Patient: sex F, age 68
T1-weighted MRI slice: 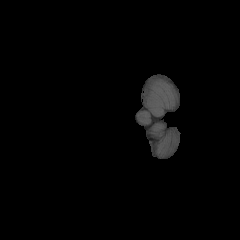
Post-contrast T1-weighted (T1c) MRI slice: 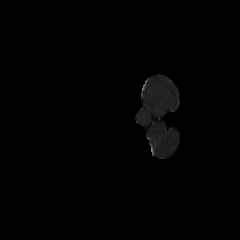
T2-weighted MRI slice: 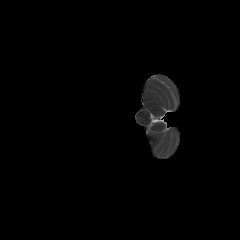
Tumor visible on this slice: no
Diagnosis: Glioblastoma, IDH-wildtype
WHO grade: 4